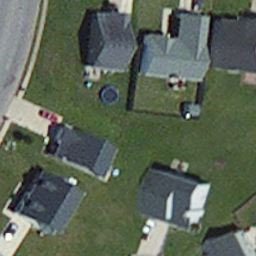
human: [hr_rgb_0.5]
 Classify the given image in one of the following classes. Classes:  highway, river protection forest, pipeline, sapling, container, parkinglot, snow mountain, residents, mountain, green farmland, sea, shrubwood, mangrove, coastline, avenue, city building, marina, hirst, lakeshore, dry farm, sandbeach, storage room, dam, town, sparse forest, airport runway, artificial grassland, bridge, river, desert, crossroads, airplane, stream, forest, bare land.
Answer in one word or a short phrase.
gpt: residents